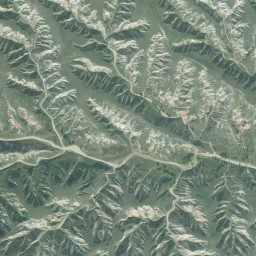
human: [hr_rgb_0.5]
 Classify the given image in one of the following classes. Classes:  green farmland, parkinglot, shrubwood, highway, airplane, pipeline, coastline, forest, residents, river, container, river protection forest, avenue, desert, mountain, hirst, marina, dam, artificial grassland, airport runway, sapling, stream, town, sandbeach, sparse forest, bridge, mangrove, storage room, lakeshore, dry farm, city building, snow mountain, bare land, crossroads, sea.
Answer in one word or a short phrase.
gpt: mountain